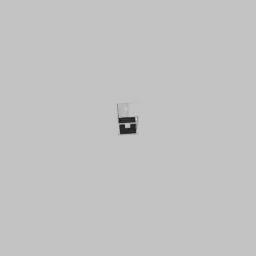
Label: appliances